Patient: sex F, age 48
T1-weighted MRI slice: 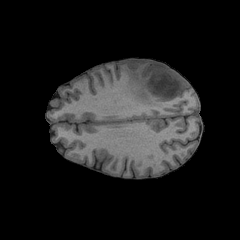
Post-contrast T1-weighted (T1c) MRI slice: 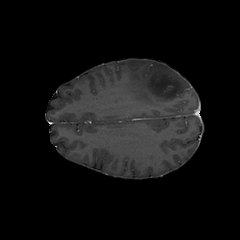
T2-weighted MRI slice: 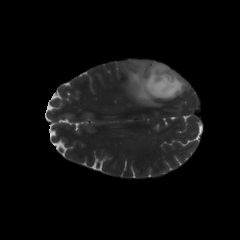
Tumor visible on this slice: yes
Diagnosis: Astrocytoma, IDH-mutant
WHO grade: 3